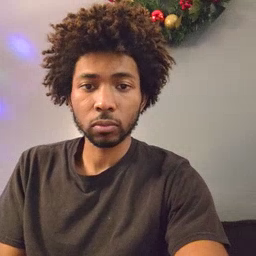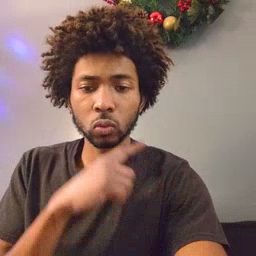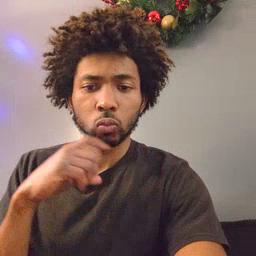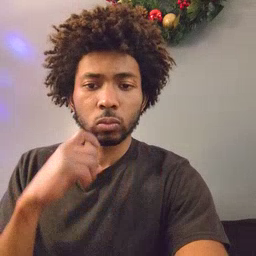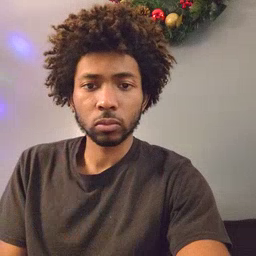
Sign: dry